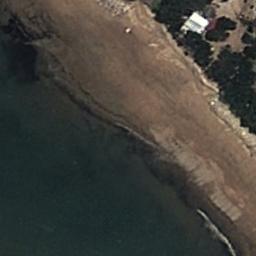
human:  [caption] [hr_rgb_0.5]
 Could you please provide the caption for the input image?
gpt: Deep blue water and warm colored beaches and forests Deep blue water and snow-white spray and grass .

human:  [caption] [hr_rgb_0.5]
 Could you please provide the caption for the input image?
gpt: There are people playing near the beach .

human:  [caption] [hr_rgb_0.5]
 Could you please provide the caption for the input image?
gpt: The beach with khaki sand and some gathered green plants on the beach .

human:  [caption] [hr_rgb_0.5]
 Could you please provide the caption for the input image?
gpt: The beach is composed of deep green seawater, Some buildings and a yellow coast with dense green plants .

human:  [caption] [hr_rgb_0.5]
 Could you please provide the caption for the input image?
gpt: The grass is beside the beach .